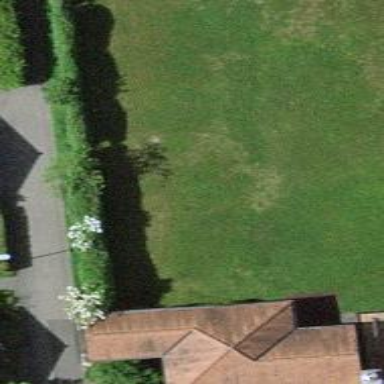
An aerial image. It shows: Grassy area with lush vegetation.